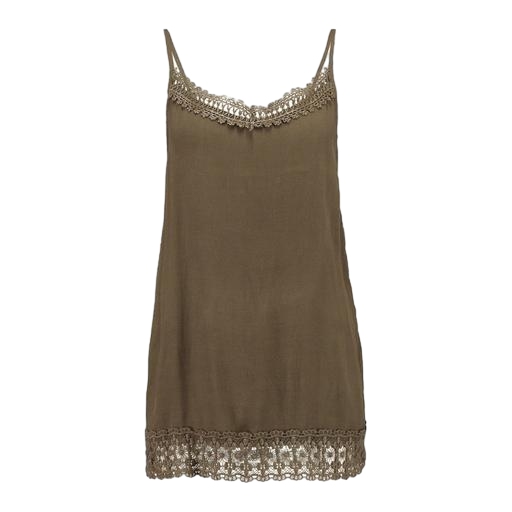
multicolor vila brown lace detail cami, longline cami, beige joan cami, white background